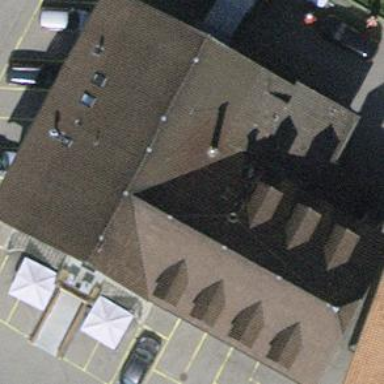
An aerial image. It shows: Building that houses restaurant with hotel nearby.